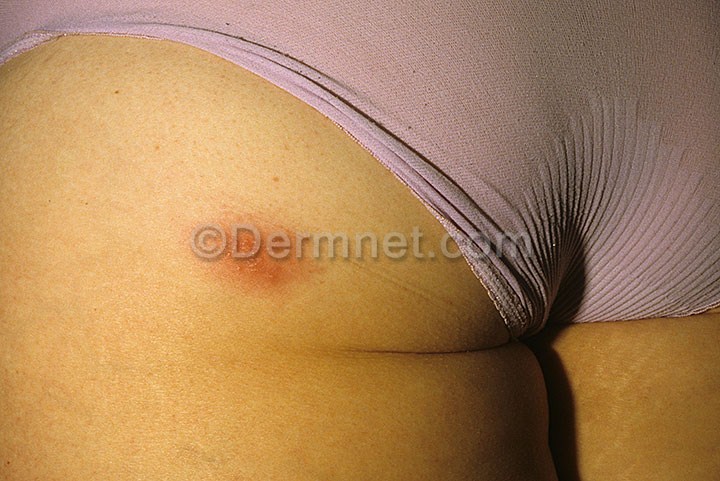
Disease: Warts Molluscum and other Viral Infections